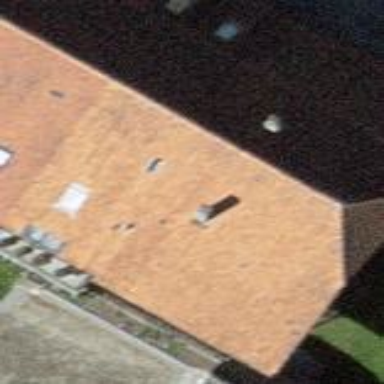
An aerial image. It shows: Terrace building with half-hipped roof made of roof tiles.